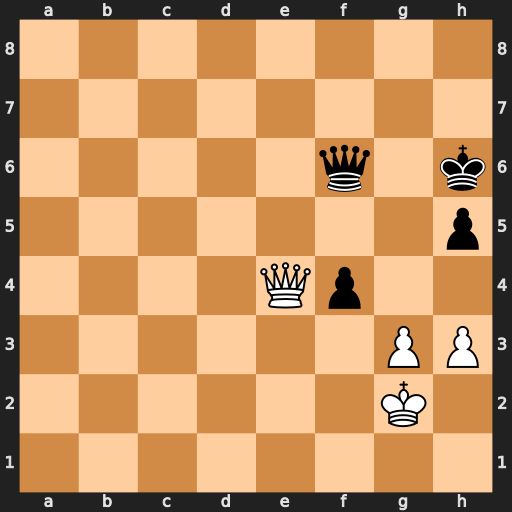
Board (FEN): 8/8/5q1k/7p/4Qp2/6PP/6K1/8
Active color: w
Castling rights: -
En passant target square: -
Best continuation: Qxf4+ Kg6 Qxf6+ Kxf6 Kf2 h4 g4